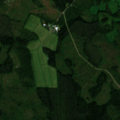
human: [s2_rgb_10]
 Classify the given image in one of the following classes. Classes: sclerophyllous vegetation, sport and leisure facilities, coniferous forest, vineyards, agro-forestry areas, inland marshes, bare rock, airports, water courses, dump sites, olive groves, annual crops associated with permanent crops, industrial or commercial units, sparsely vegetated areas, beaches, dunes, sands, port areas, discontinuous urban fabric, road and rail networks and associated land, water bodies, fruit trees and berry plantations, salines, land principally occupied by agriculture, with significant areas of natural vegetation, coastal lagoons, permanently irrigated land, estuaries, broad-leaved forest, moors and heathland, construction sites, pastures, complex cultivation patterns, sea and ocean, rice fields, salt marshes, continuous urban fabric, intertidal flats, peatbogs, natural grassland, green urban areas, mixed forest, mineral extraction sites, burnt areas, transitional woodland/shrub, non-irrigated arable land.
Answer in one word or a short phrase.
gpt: land principally occupied by agriculture, with significant areas of natural vegetation, coniferous forest, mixed forest